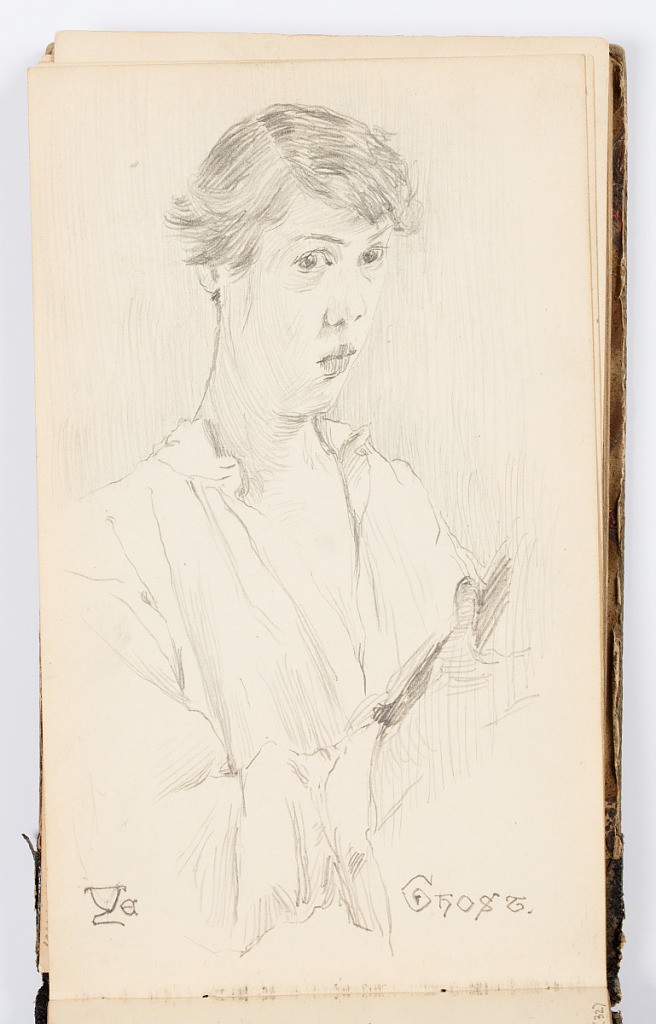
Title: Sketchbook Page: Ye Ghost (Self-Portrait)
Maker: Kenyon Cox, American, 1856–1919
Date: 1875
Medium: Graphite on paper
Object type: Sketchbook folio
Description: Self-portrait of the artist, collar open, holding a book in his right hand.